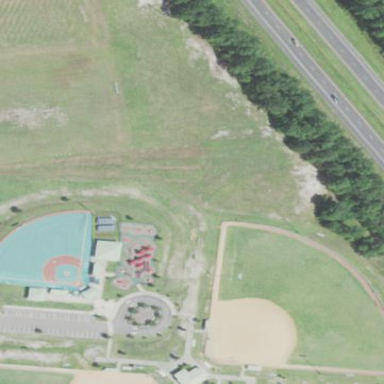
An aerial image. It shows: Baseball pitch for leisure and sports activities.